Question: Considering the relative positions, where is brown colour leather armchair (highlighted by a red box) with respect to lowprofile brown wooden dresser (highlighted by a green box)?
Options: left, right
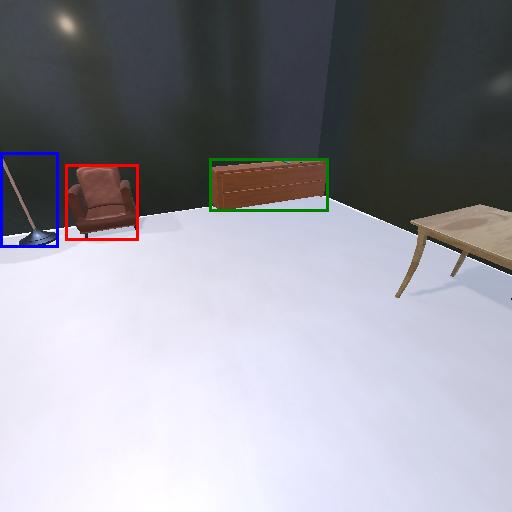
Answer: left